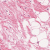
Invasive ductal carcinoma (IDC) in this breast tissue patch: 0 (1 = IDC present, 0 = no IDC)